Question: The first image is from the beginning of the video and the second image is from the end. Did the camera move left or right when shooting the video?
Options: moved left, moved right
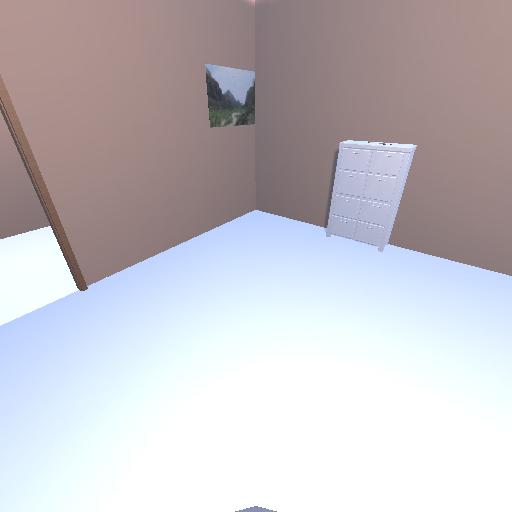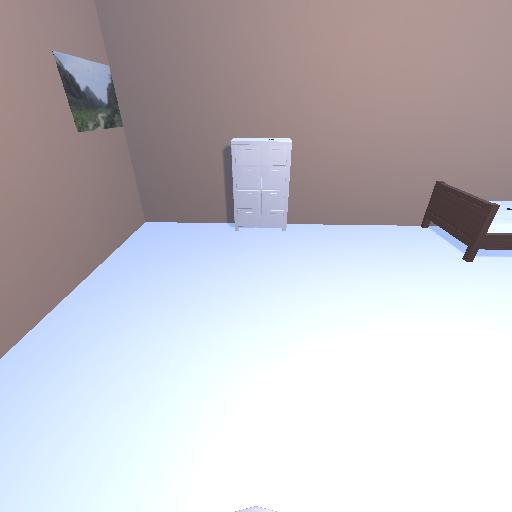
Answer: moved left